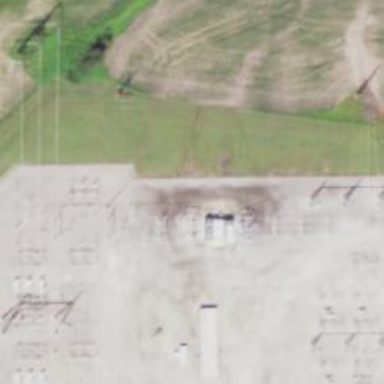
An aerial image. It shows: Switch used for power control.